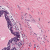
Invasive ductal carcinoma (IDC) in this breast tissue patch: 0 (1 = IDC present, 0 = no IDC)